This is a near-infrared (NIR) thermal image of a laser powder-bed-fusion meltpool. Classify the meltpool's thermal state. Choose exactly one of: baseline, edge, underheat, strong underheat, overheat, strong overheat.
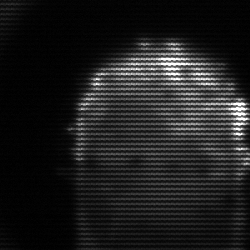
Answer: baseline